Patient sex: M
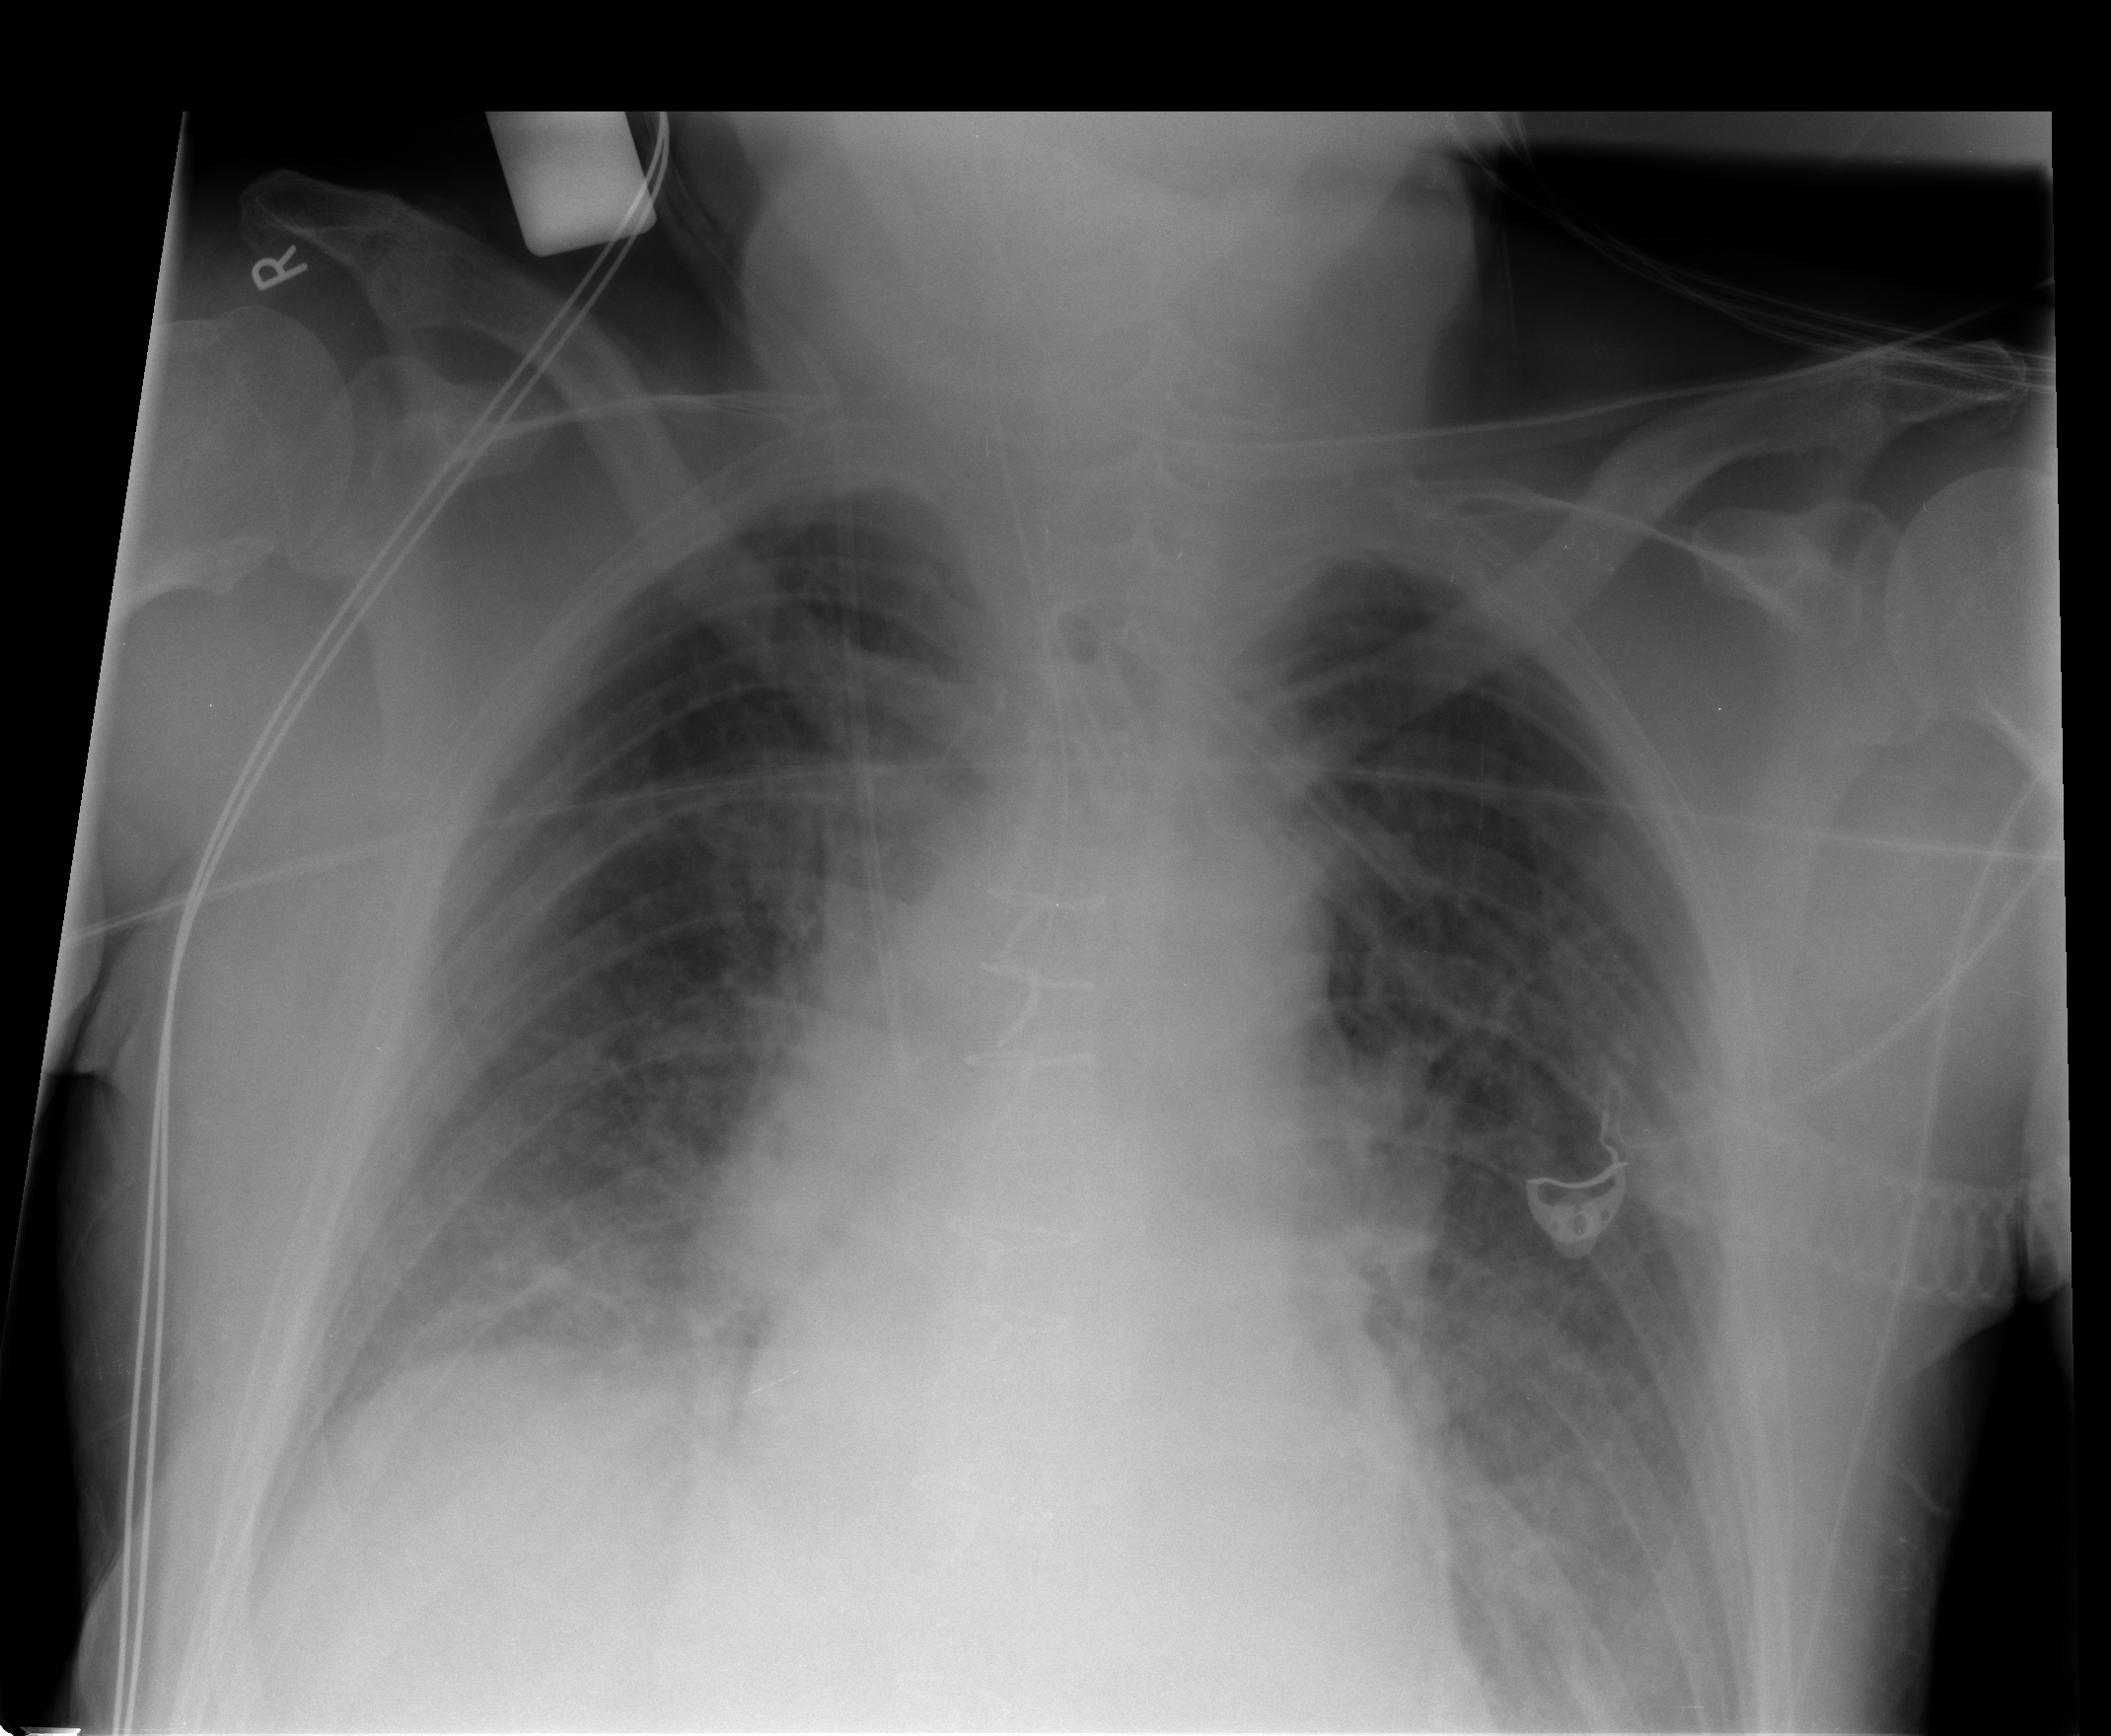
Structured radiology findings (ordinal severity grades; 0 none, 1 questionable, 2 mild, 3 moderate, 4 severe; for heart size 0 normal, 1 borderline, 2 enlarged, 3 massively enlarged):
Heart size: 0
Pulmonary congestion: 2
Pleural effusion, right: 0
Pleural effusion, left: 0
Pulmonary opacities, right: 0
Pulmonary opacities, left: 0
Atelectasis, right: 2
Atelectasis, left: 2